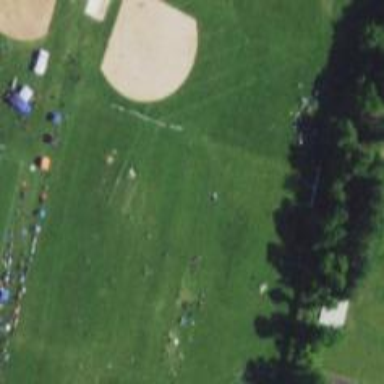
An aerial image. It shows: Lacrosse pitch for leisure land activities.